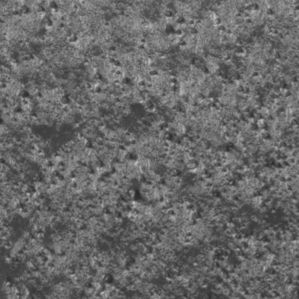
Label: frost